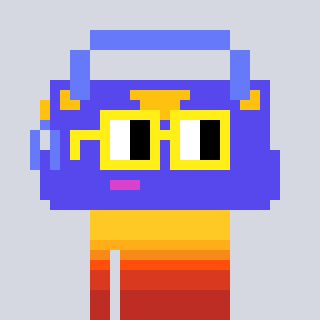
a pixel art character with square yellow glasses, a bag-shaped head and a peachy-colored body on a cool background